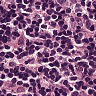
Metastatic tissue present: no